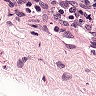
Metastatic tissue present: no